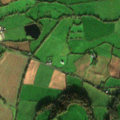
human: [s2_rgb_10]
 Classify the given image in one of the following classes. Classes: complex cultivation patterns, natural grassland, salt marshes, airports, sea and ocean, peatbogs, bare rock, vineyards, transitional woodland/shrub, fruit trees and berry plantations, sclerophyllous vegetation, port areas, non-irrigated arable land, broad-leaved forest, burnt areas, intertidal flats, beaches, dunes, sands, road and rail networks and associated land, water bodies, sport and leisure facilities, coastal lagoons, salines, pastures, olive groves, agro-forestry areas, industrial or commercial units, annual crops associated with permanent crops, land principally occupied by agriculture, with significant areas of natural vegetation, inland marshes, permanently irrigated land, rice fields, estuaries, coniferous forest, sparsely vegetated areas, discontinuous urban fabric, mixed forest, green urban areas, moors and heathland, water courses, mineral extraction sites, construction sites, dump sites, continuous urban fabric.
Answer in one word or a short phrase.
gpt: non-irrigated arable land, pastures